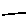
Label: line